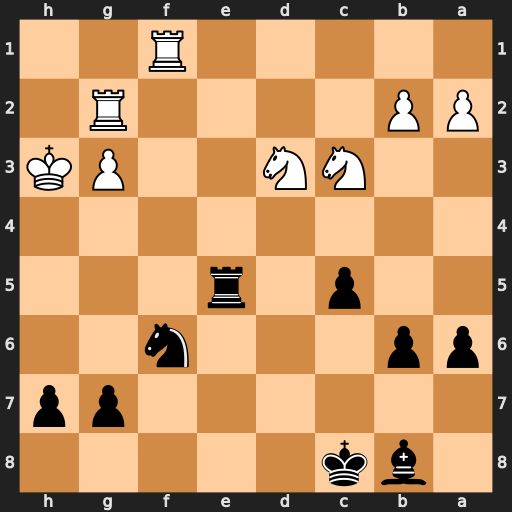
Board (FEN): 1bk5/6pp/pp3n2/2p1r3/8/2NN2PK/PP4R1/5R2
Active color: b
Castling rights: -
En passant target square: -
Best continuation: Rh5#